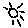
Label: sun